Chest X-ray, PA view. Patient: 30 years old, sex M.
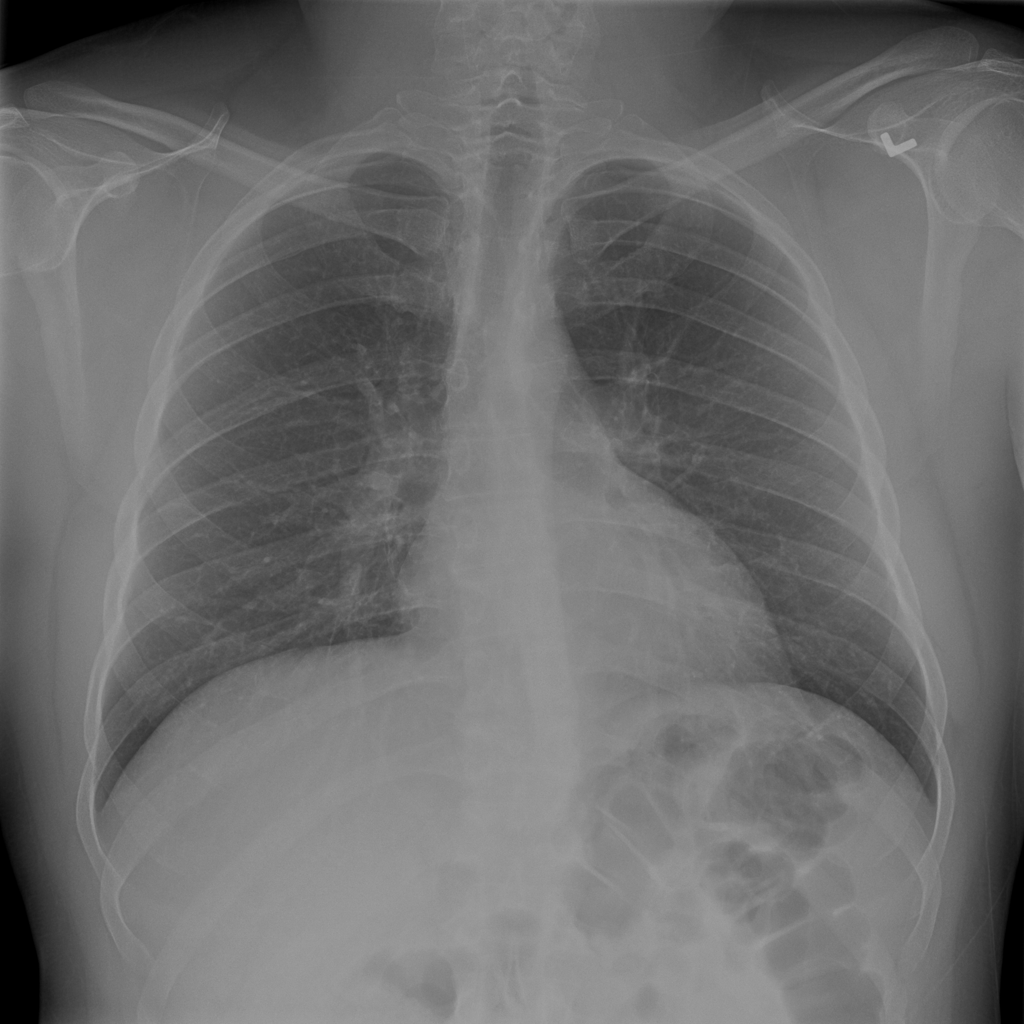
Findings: No Finding